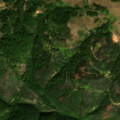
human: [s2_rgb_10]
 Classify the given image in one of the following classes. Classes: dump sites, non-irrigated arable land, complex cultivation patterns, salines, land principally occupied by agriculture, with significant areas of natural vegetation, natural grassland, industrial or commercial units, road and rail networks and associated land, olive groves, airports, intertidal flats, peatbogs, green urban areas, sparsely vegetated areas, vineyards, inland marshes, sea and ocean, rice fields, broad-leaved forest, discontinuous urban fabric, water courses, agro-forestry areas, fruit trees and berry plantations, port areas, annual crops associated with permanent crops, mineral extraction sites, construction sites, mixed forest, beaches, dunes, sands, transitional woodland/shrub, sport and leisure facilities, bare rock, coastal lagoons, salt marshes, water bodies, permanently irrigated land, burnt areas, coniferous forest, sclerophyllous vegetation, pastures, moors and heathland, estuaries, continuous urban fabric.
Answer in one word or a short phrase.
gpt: broad-leaved forest, mixed forest, natural grassland, transitional woodland/shrub